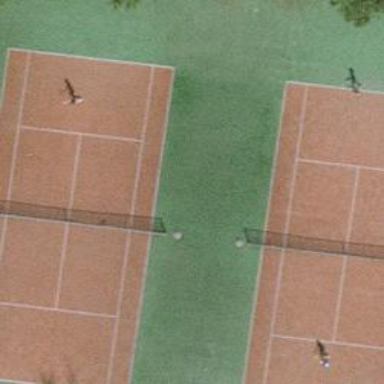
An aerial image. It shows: Tennis court on pitch designated for leisure land.